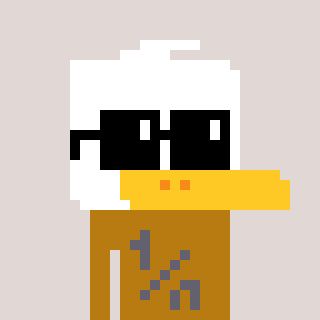
a pixel art character with square black sunglasses, a duck-shaped head and a gold-colored body on a warm background